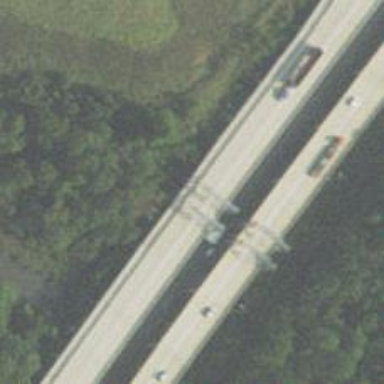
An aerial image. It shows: Toll gantry on the road.